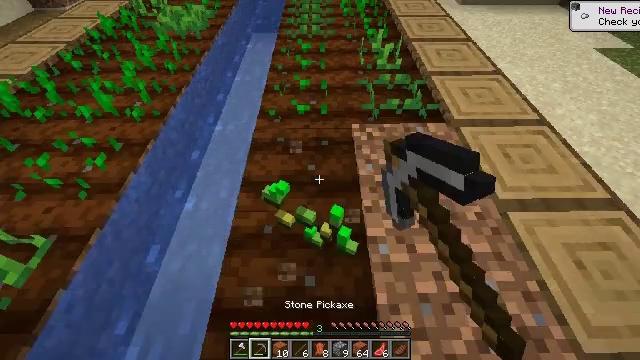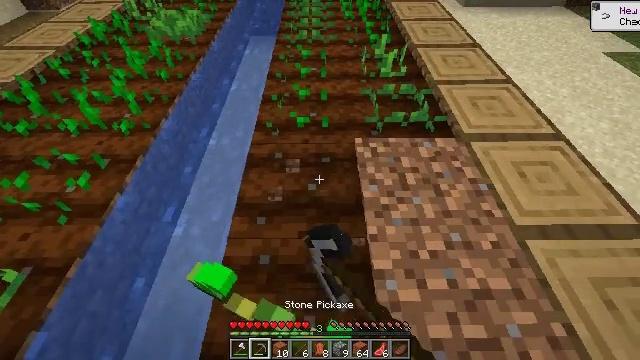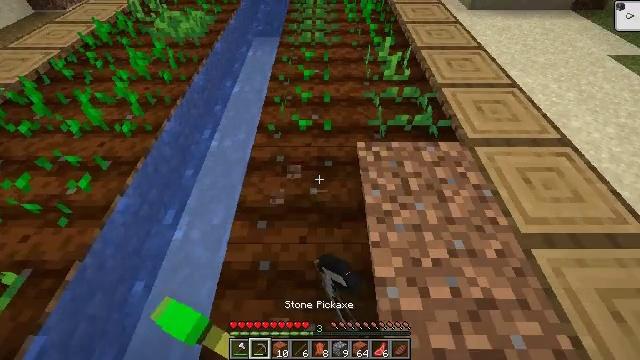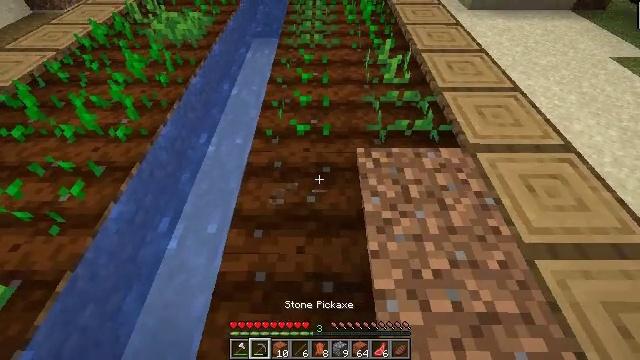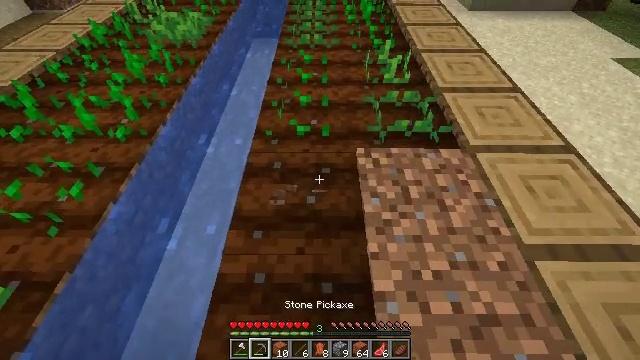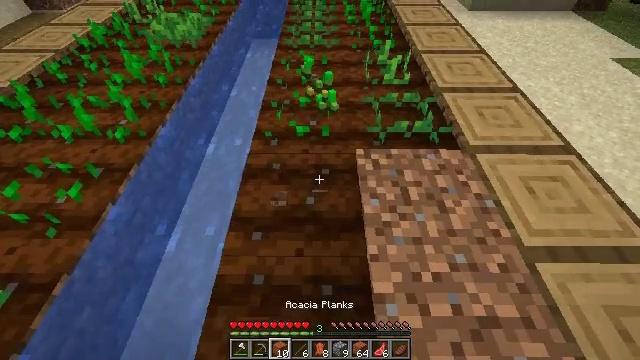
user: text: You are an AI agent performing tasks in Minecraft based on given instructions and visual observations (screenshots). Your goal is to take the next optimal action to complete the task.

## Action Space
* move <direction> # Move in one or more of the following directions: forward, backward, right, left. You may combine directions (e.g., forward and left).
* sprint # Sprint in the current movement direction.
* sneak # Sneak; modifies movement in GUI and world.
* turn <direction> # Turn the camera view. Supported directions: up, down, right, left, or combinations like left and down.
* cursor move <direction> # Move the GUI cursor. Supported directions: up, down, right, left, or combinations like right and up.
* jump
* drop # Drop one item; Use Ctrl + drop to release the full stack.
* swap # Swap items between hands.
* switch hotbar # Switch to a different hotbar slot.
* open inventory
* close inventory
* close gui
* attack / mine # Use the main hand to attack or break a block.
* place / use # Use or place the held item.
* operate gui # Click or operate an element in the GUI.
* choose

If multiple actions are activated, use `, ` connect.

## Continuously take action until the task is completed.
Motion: motion action
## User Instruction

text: Collect wheat crops.
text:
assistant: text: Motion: attack / mine
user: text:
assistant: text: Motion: no_op
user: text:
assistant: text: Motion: no_op
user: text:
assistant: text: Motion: no_op
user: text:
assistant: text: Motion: no_op
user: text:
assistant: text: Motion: no_op